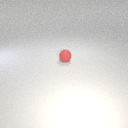
small red rubber sphere